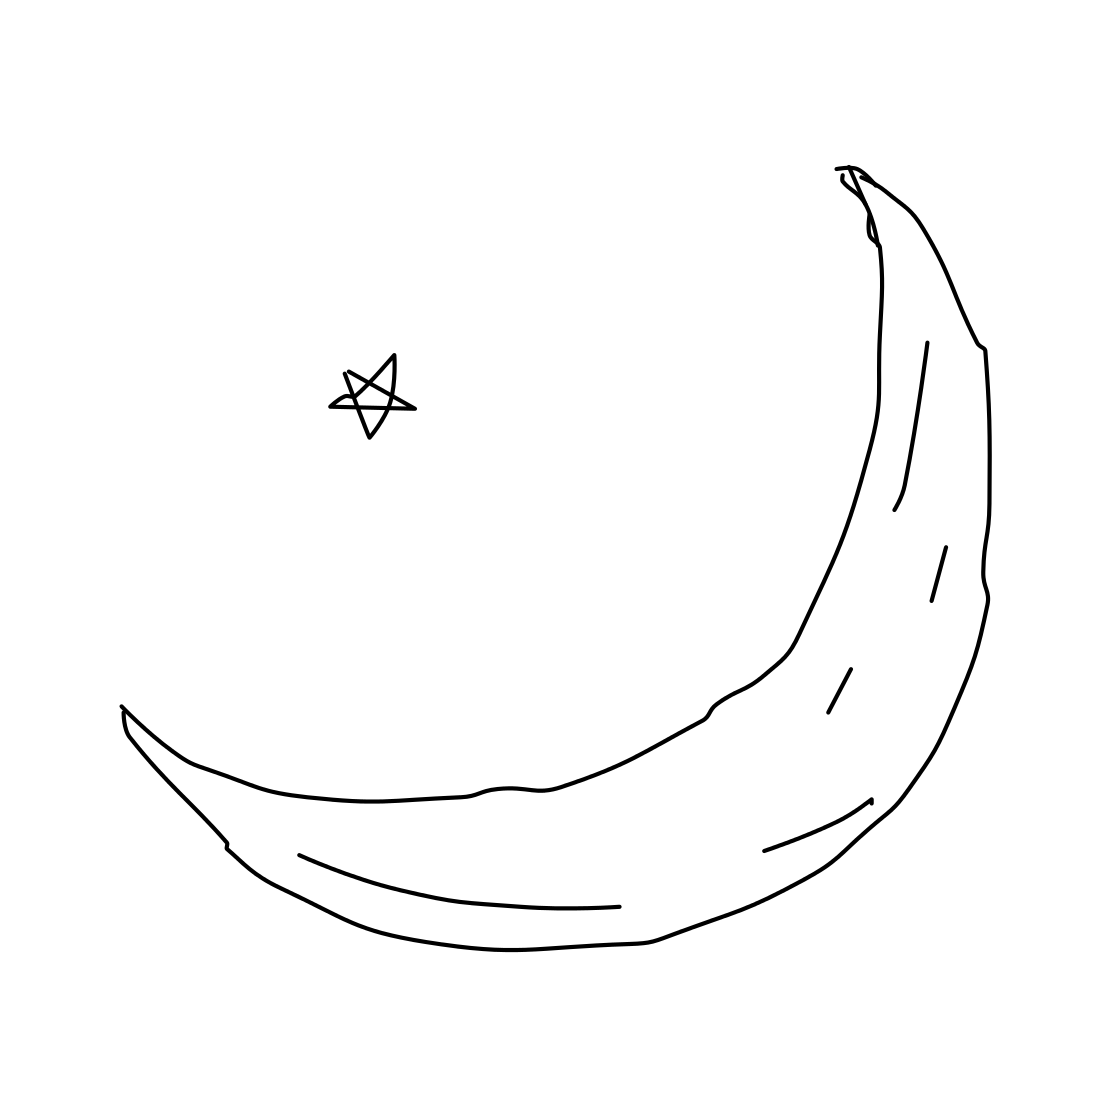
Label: moon